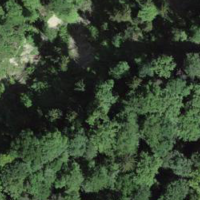
EUNIS habitat code: 44
Species observed at this site:
Neottia nidus-avis